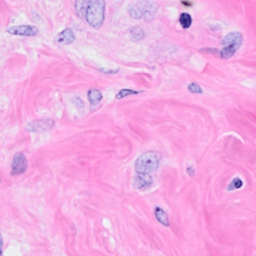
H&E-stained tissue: Breast